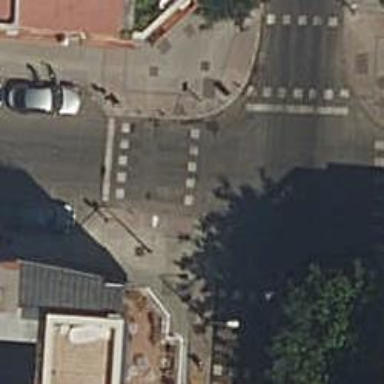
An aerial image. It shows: Raised kerb.